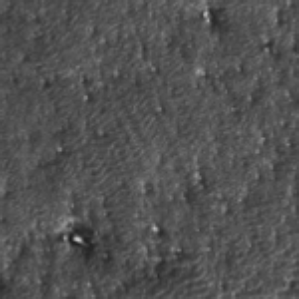
Label: frost